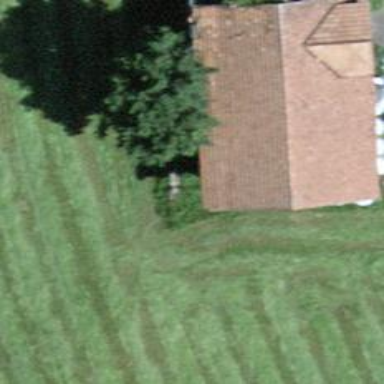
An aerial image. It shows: Rural barn.